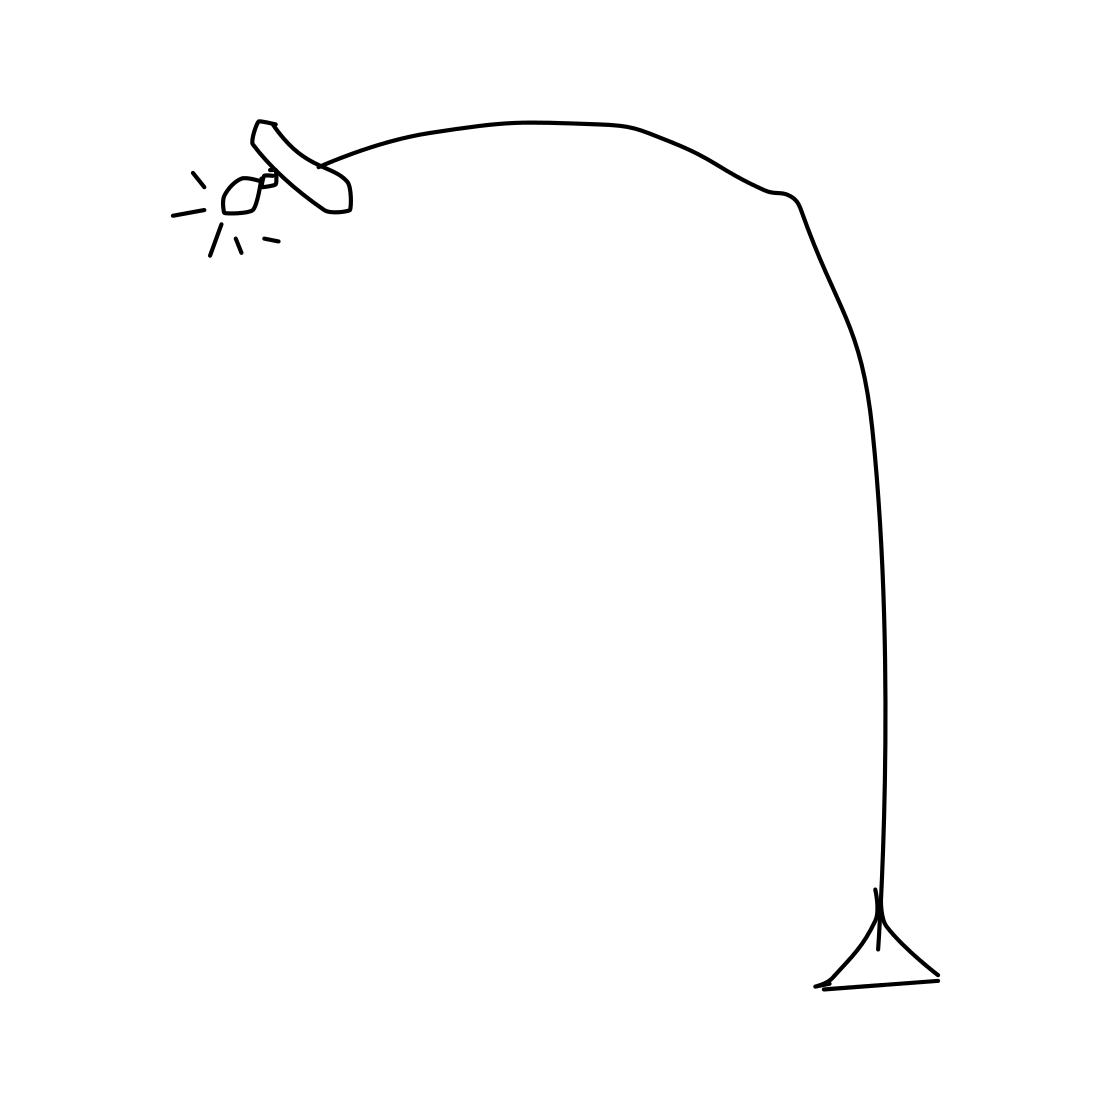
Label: streetlight